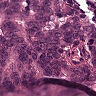
Metastatic tissue present: yes